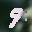
Label: 9